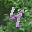
Label: 4